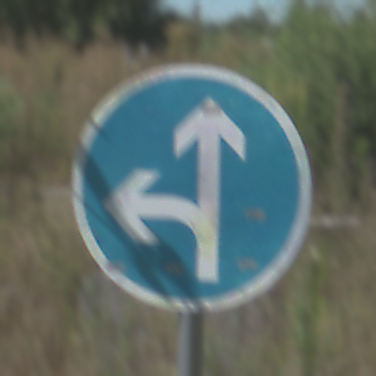
Verkehrszeichen: VorgeschriebeneFahrtrichtungGeradeausOderLinks
Umgebung: Outdoor, Special
Tageszeit: Midday
Wetter: PartlyCloudy
Licht: Natural
Jahreszeit: NotSpecified
Kontrast: HighContrast